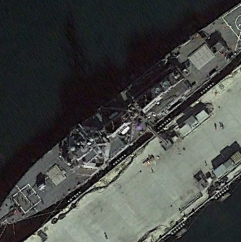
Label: Arleigh_Burke-class_destroyer